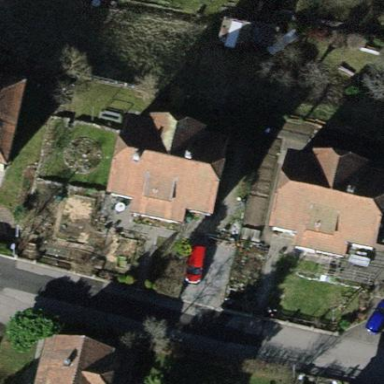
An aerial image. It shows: Detached building.